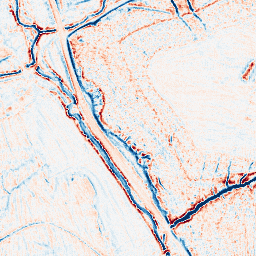
Category: edge_preserving
Decomposition family: bilateral
Decomposition parameters: d: 9
sigma_color: 75
sigma_space: 50
Upsampling method: fft_zeropad
Upsampling parameters: scale: 8
Upsampling scale: 8